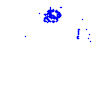
Particle: proton